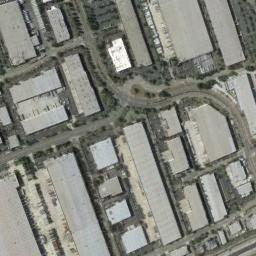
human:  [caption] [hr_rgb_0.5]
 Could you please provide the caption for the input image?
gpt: The industrial area has some gray workshops of different sizes and some roads go through the industrial area .

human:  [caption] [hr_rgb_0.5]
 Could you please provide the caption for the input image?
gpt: The houses in the industrial area are very monochromatic .

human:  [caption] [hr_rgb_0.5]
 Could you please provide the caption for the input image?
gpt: In an industrial area, There are neatly planned factories and roads, Green belts, Parking lots, And cars and goods .

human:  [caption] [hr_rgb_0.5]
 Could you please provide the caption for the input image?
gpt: There are lots of houses in the industrial area .

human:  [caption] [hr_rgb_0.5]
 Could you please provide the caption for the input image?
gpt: There are many gray buildings on the industrial area .